Question: How to increase a background size automatically when a new item is added to its page dynamically.
'''
#container1 {
background-image: url(wallpapers.jpg);
height: auto;
}
#mid {
background-image: url(scripts/white.png);
width: 950px;
margin-left: 210px;
height: 1700px;
}
'''
HTML
'''
<div id="container1">
<div id="mid">content goes here</div>
</div>
'''
I am unable to increase the background size beyond the height it defines even if I define it as auto not able to increase the size automatically when a new item is added.
please help I am in a need of it for my college project.
Thanks in advance waiting for your replies.
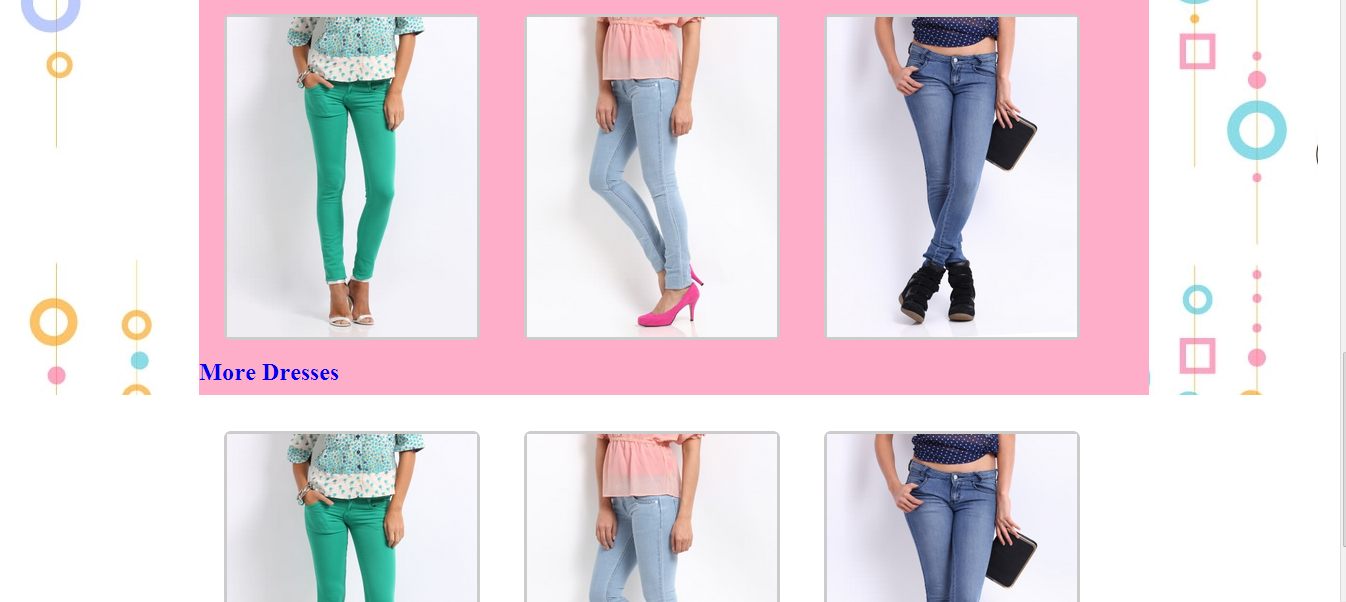
Answer: The div #container takes up the height of its child element, i.e, #mid, which in this case has a height of 1700px. Thus your content is overflowing from that div element(#mid).
You can either remove the height property from #mid, or have an 'overflow-y: scroll;'.